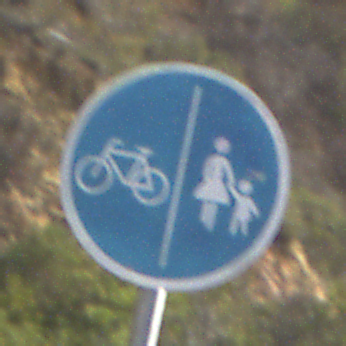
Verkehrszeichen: GetrennterRadUndGehwegRadwegLinks
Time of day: MorningAfternoon
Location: Outdoor (RoadRail)
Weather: PartlyCloudy
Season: NotSpecified
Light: Natural